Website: ulta-beauty
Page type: delivery-shipping
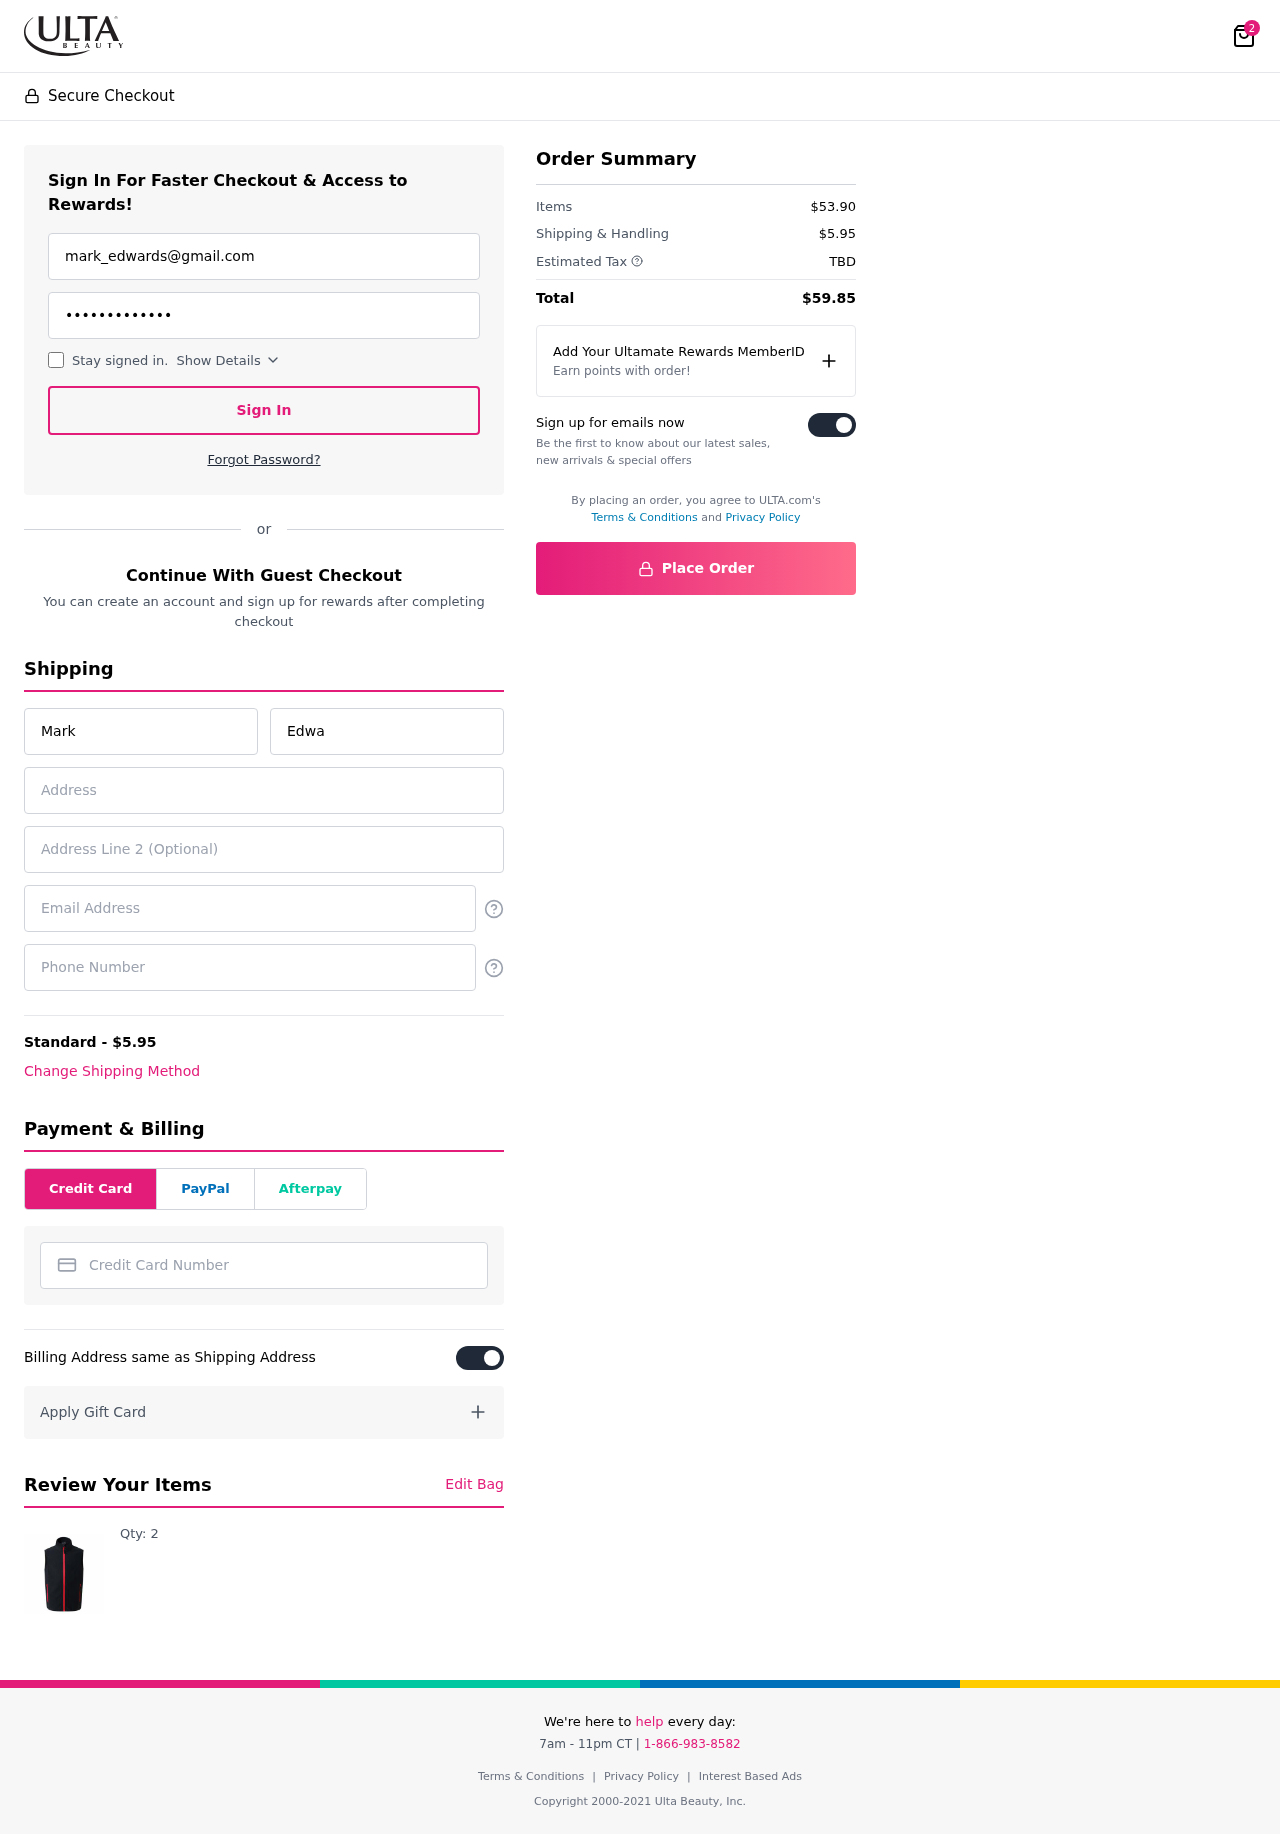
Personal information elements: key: PII_CARD_NUMBER
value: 6011 9787 2604 3327
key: PII_EMAIL
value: mark_edwards@gmail.com
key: PII_EMAIL2
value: mark_edwards@gmail.com
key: PII_FIRSTNAME
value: Mark
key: PII_LASTNAME
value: Edwards
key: PII_PHONE
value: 5838901803
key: PII_STREET
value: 6691 Valenzuela Trafficway Apt. 316
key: PII_STREET2
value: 79042 Dawn Road
Product elements: key: PRODUCT1_QUANTITY
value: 2
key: PRODUCT1
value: Qty: 2
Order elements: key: ORDER_NUM_ITEMS
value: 2
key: ORDER_SHIPPING_COST
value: $5.95
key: ORDER_SUBTOTAL
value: $53.90
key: ORDER_TAX
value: TBD
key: ORDER_TOTAL
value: $59.85